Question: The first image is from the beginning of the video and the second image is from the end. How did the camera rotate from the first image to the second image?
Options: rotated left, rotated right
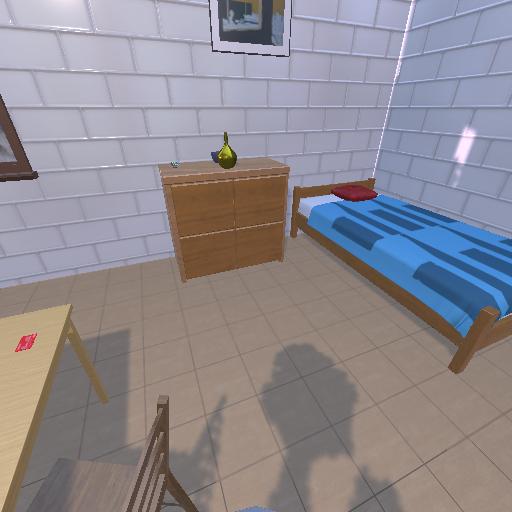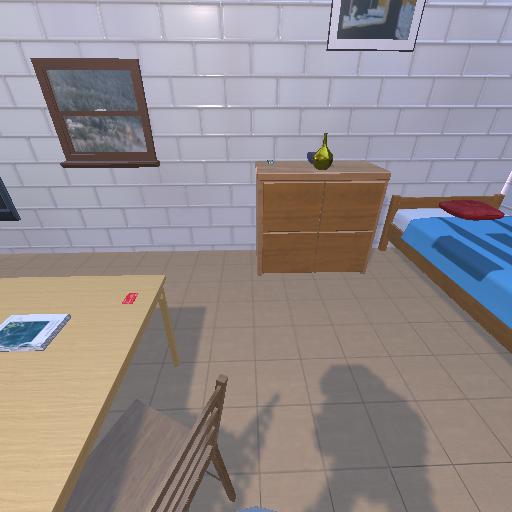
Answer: rotated left